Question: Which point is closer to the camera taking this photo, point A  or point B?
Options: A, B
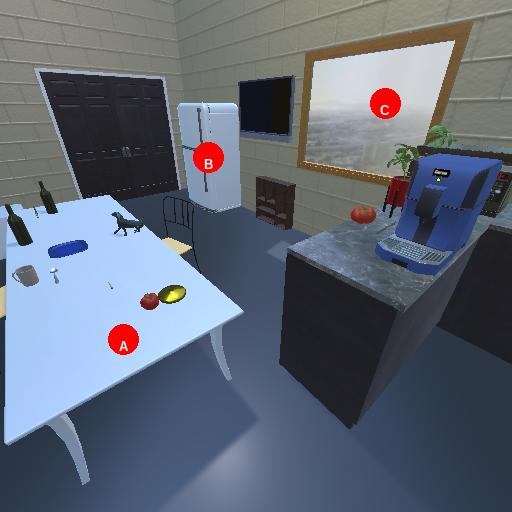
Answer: A